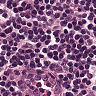
Metastatic tissue present: no